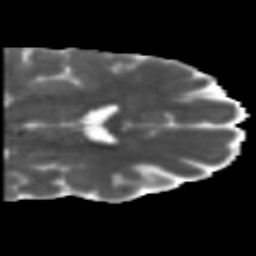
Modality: MD
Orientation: coronal
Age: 46
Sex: male
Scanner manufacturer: siemens
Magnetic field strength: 3 T
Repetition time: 5.5 s
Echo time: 0.101 s